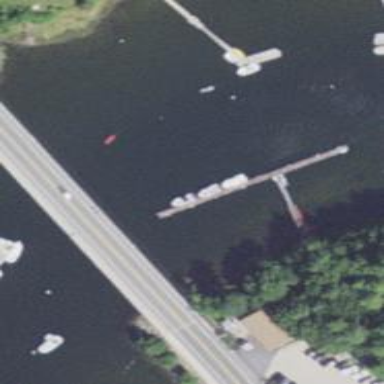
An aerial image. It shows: Man-made pier.